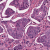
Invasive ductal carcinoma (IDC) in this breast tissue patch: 1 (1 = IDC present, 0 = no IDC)